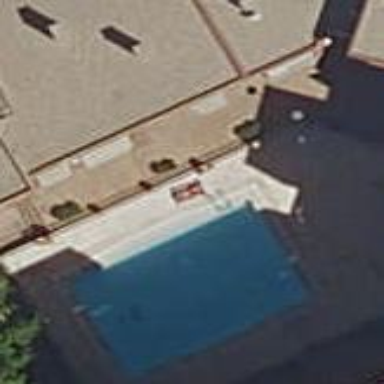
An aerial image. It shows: Swimming pool located in leisure land.